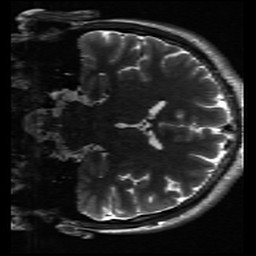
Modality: inplaneT2
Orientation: coronal